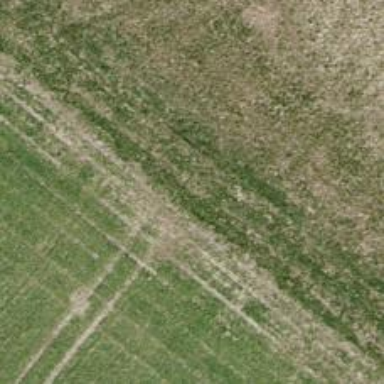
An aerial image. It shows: Bridleway.